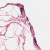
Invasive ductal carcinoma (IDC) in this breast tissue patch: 0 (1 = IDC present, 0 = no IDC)